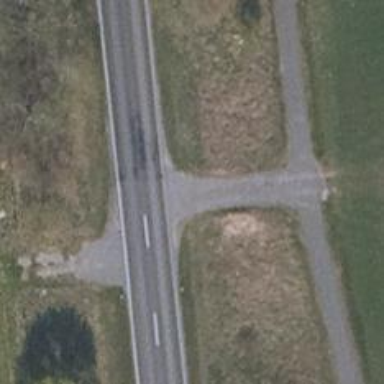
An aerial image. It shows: Secondary road with asphalt surface.